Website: home-depot
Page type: customer-info-address
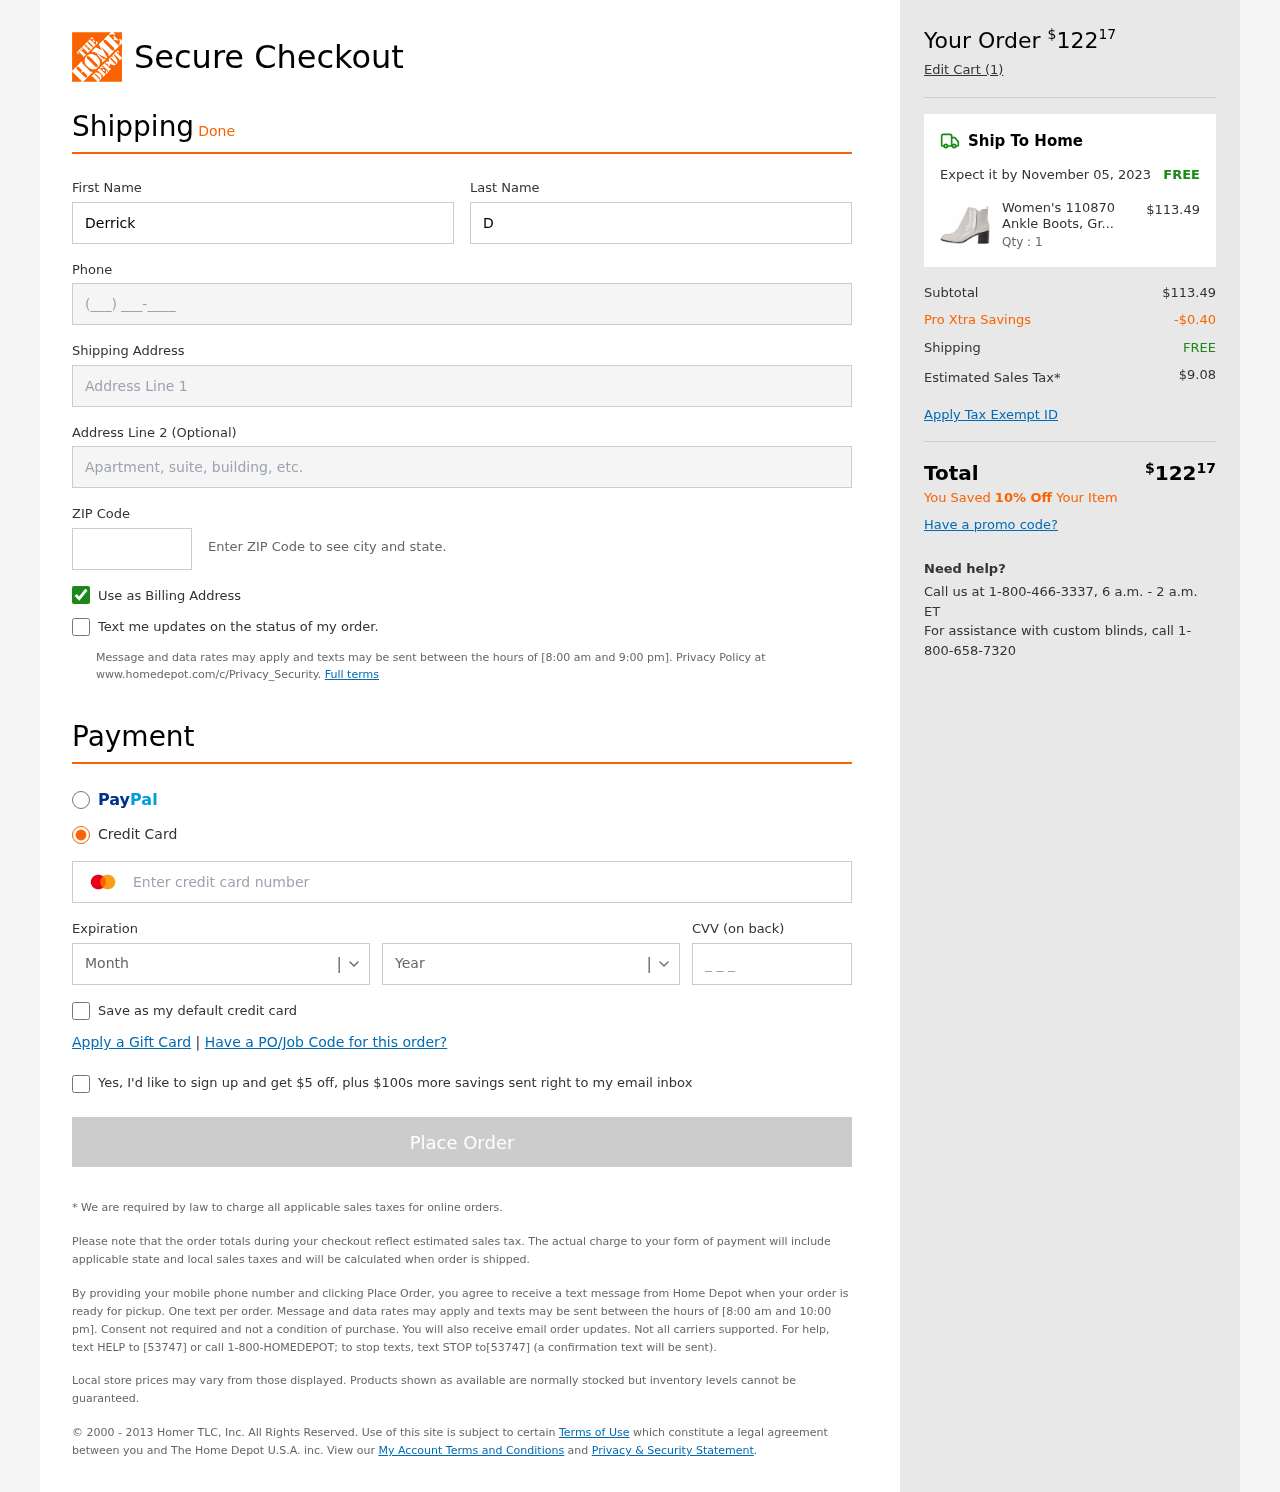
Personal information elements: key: PII_CARD_CVV
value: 231
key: PII_CARD_EXPIRY_MONTH
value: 04
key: PII_CARD_EXPIRY_YEAR
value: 26
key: PII_CARD_NUMBER
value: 2274 0408 3533 8147
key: PII_FIRSTNAME
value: Derrick
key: PII_LASTNAME
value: Dalton
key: PII_PHONE
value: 8956898787
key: PII_POSTCODE
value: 93865
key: PII_STREET
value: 352 Yvonne Falls Apt. 775
Product elements: key: PRODUCT1_NAME
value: Women's 110870 Ankle Boots, Grau Lt Grey, 8 US
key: PRODUCT1_PRICE
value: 113.49
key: PRODUCT1_QUANTITY
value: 1
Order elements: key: ORDER_TOTAL
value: $12217
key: ORDER_NUM_ITEMS
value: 1
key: ORDER_DELIVERY_DATE
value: November 05, 2023
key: ORDER_SHIPPING_COST
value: FREE
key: ORDER_SUBTOTAL
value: $113.49
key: ORDER_DISCOUNT
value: -$0.40
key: ORDER_SHIPPING_COST2
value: FREE
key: ORDER_TAX
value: $9.08
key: ORDER_TOTAL2
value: $12217
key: ORDER_SAVINGS_MESSAGE
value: You Saved 10% Off Your Item